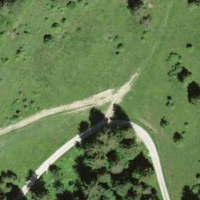
EUNIS habitat code: 44
Species observed at this site:
Filipendula ulmaria